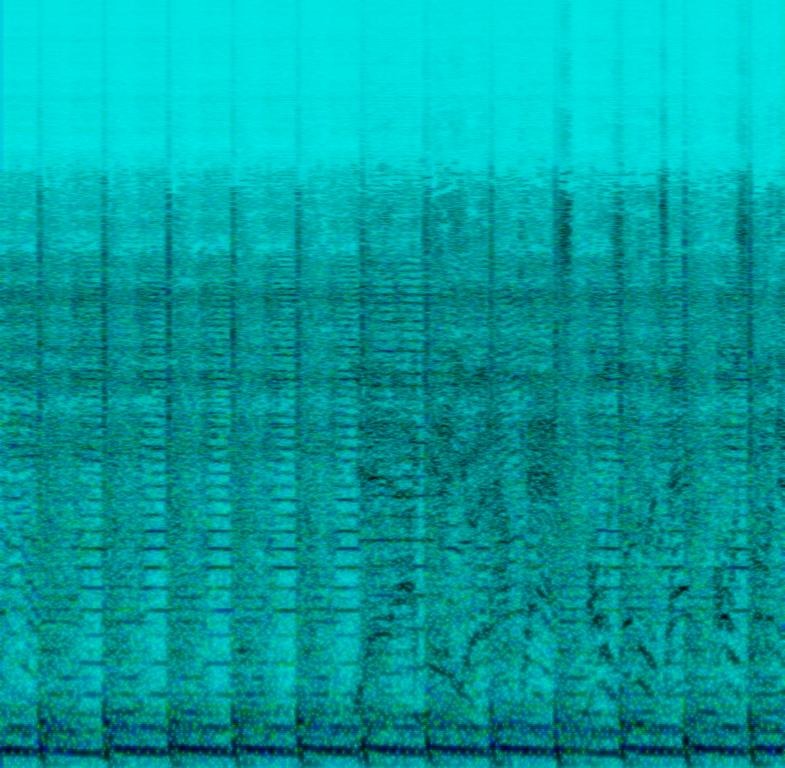
This is a hard rock clip with a metallic electric guitar riff that follows the melody of the lead vocal. Percussively, there is a four on the floor drum beat that is loud and thumping. The lead vocalist has a croaky and gritty voice.